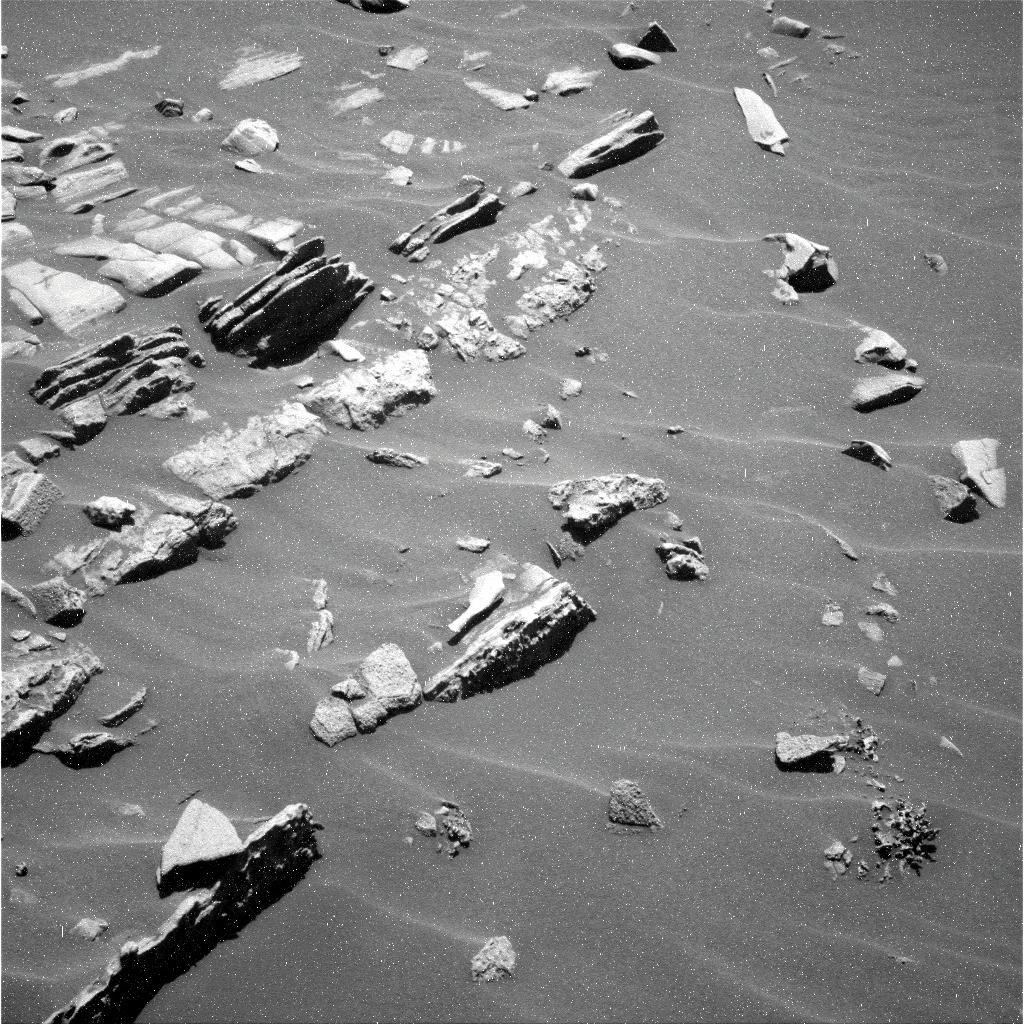
Terrain classes present: Bedrock, Gravel / Sand / Soil, Rock, Shadow